Field crop: maize
Growth stage: 1
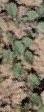
Species: convolvulus